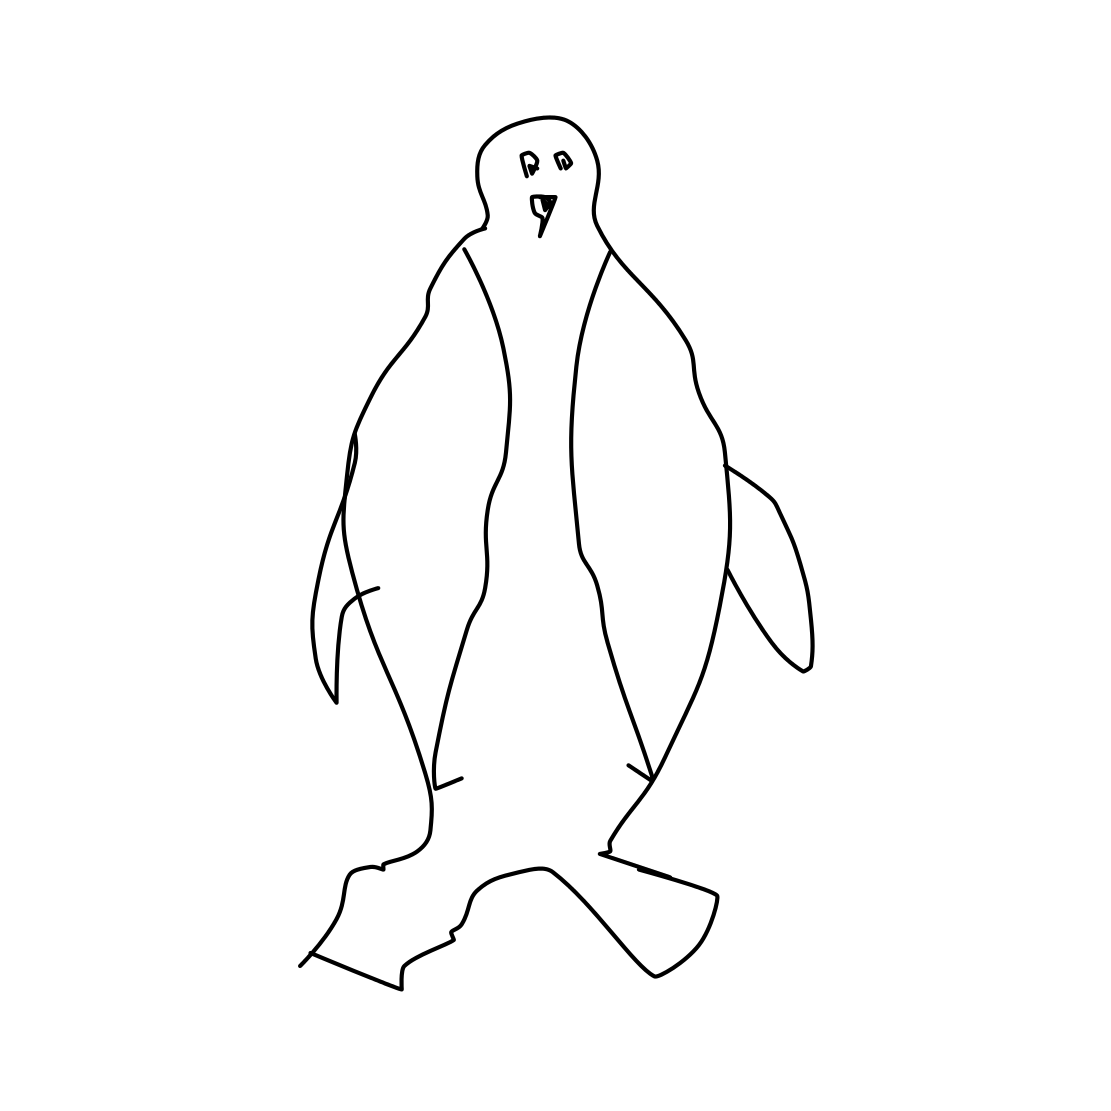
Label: penguin